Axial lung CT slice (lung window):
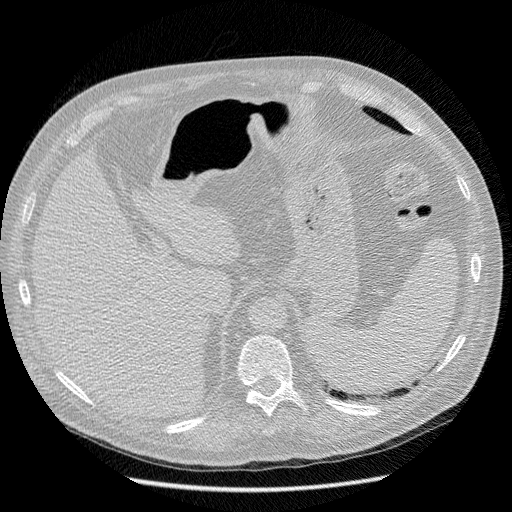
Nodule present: no